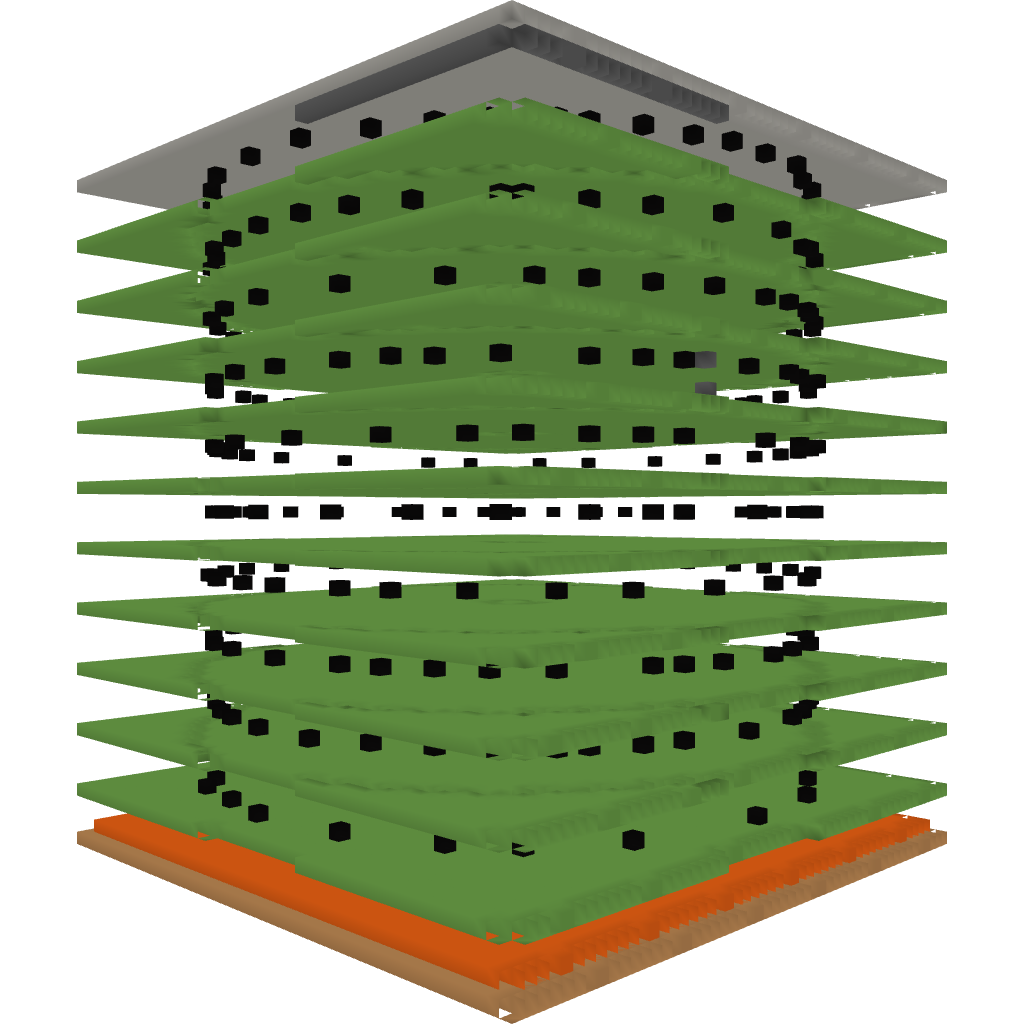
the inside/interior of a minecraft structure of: Super Spleef arena